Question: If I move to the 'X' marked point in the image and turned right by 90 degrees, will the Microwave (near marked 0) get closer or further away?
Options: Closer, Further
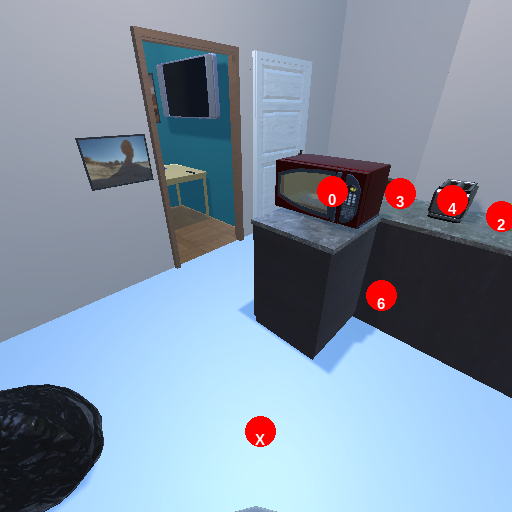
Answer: Closer